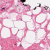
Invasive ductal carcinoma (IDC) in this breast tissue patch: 0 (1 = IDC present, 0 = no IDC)